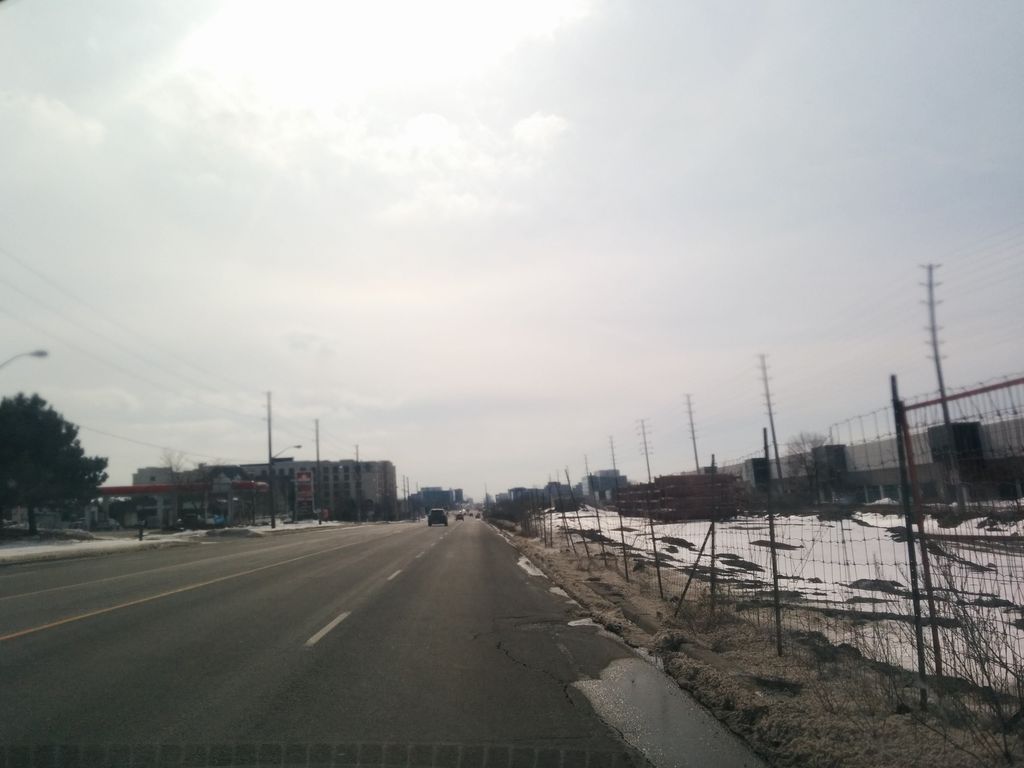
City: toronto